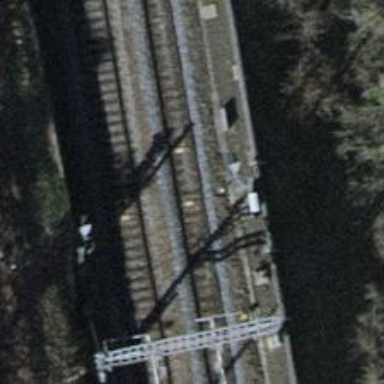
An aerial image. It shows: Railway signal.